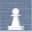
Piece: wP